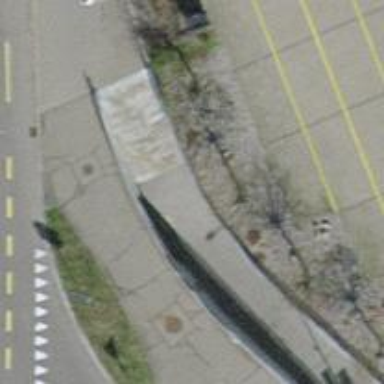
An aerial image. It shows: Set of steps on the road.